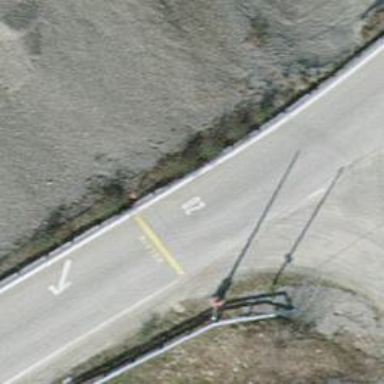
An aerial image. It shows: Lift gate barrier.